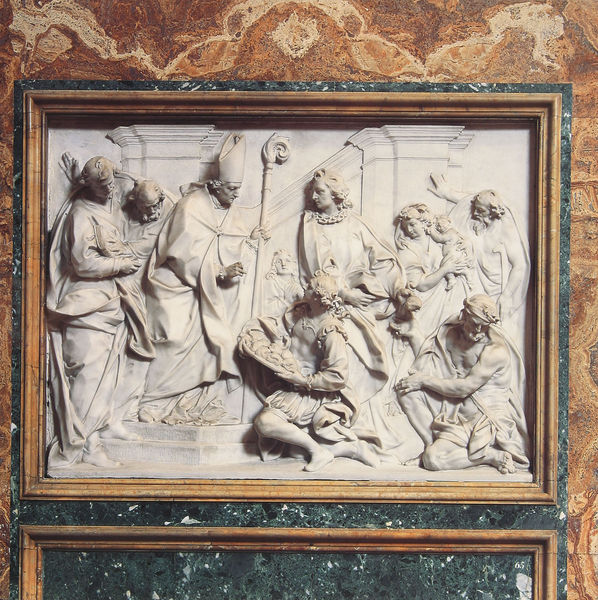
Titel: Allegorie der Temperantia
Künstler: Filippo della Valle
Standort: Rom, S. Giovanni in Laterano (EU - I - Latium)
Schlagwörter: gruppe, hand, mann, weiß, frauen, frau, marmor, männer, pfeiler, säule, säulen, mütze, blicke, rahmen, teller, kind, locken, renaissance, engel, skulptur, relief, italien, stab, figuren, bischof, papst, korb, platte, knie, paul, habit, segen, mitra, einweihung, alabaster, mamor, italienisch, peter, kniet, darbringung, staib, sietzensietz